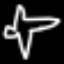
Label: airplane